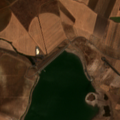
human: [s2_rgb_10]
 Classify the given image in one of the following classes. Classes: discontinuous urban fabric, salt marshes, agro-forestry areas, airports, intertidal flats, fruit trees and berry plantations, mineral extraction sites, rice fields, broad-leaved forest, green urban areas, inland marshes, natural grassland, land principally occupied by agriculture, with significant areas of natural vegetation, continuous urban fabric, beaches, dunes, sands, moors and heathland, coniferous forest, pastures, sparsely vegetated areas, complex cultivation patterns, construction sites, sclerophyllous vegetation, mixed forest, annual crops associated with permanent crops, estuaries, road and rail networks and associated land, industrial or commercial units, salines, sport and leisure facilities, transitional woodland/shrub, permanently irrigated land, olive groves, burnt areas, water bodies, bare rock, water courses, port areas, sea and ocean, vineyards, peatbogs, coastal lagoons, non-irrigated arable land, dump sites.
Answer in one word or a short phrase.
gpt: non-irrigated arable land, permanently irrigated land, olive groves, water bodies